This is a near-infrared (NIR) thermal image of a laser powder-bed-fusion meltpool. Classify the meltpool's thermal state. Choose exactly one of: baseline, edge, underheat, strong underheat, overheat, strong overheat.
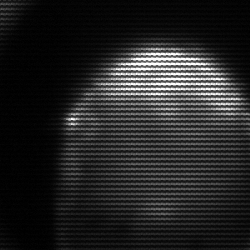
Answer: edge